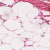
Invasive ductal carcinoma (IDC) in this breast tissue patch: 0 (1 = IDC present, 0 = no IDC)